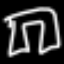
Label: pants